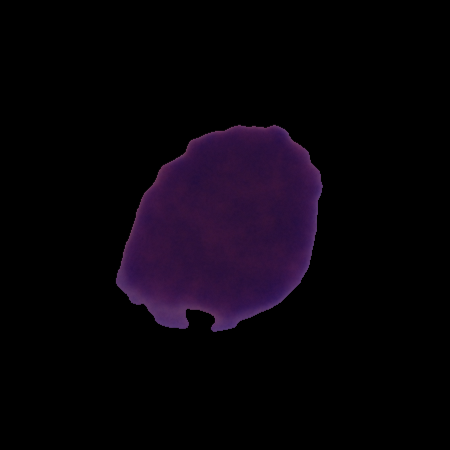
Label: cancer